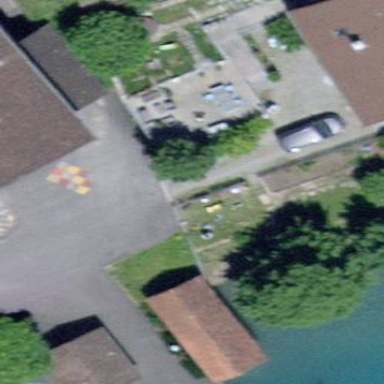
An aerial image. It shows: Garage building.